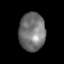
Tissue: lung
Cell type: Epithelial cells
Senescence score: 0.2013
Nuclear area (px): 973
Mean DAPI intensity: 116.057